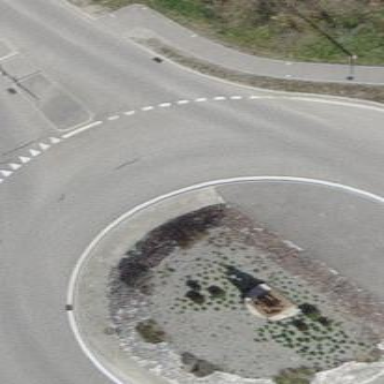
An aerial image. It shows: Tertiary road leading to roundabout.